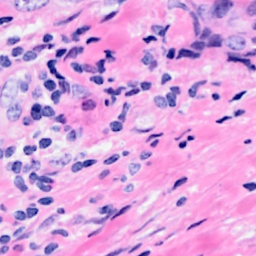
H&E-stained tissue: Breast